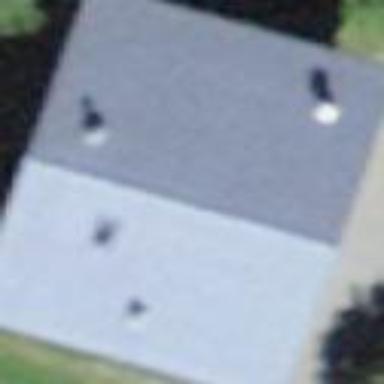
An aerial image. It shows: Building with gabled roof oriented across.